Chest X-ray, PA view. Patient: 36 years old, sex M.
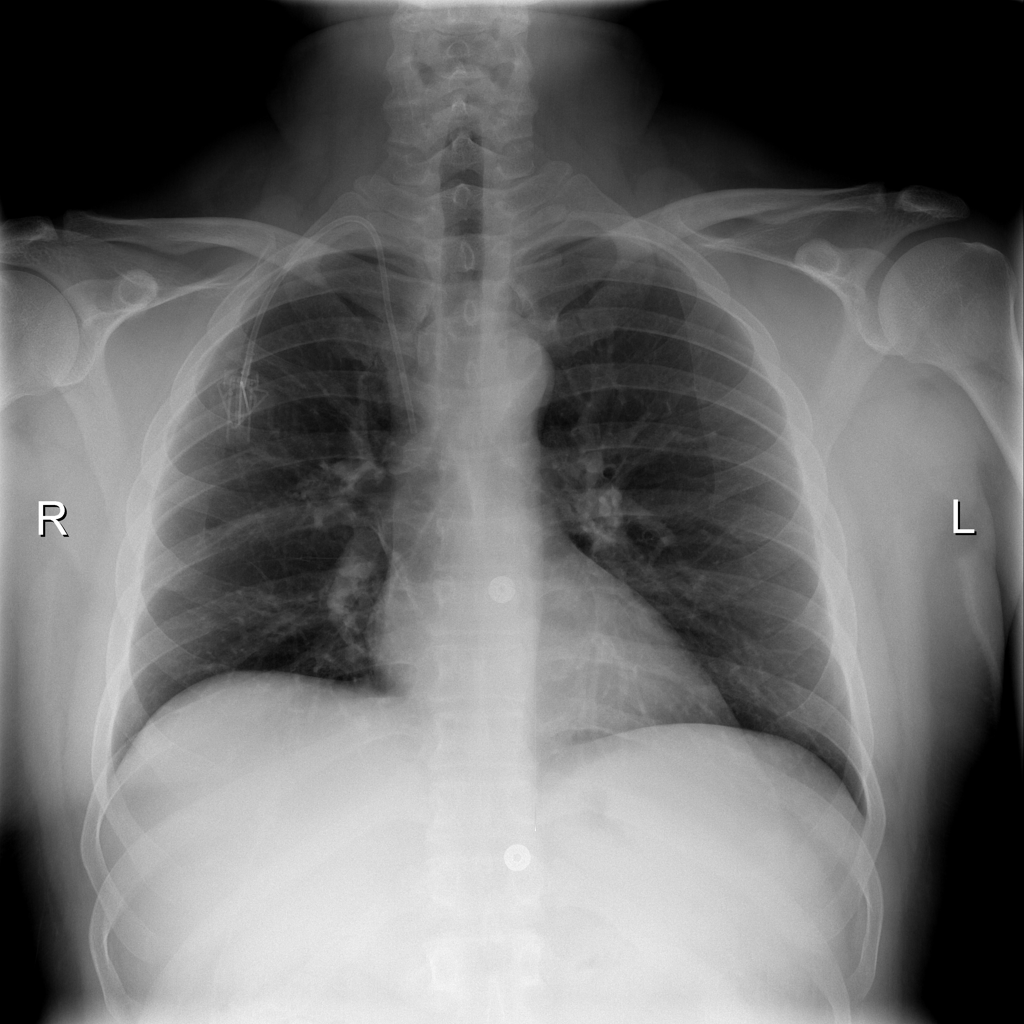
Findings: No Finding